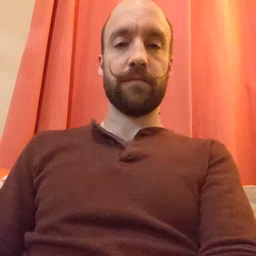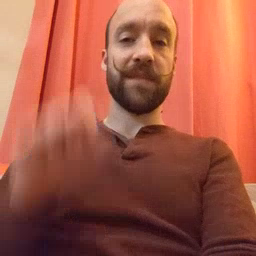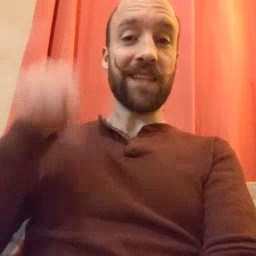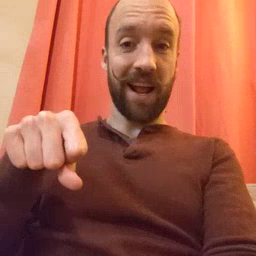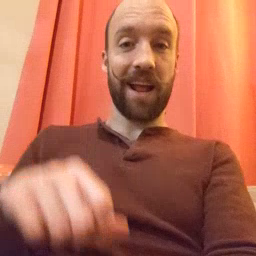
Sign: can